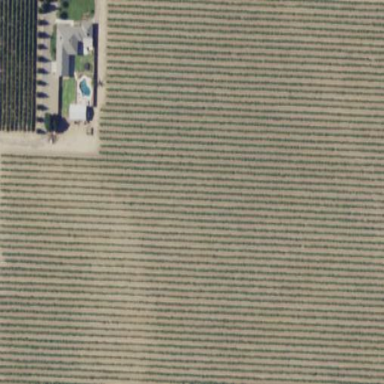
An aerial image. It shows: Vineyard with grape crops.